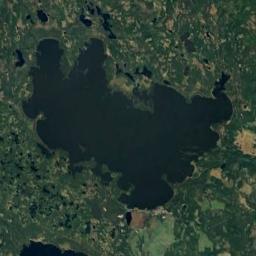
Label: lake